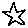
Label: star